Question: i have following layout code:
'''
<TableLayout
xmlns:android="http://schemas.android.com/apk/res/android"
android:id="@+id/tableLayout1"
android:gravity="center_vertical"
android:layout_width="fill_parent"
android:layout_height="fill_parent" >
<!-- APP NAME -->
<TableRow
android:id="@+id/table_heading"
android:layout_width="wrap_content"
android:layout_height="wrap_content"
android:background="#2d9adf"
android:gravity="center_vertical"
android:padding="5dip" >
<RelativeLayout
android:layout_width="wrap_content"
android:layout_height="wrap_content" >
<TextView
android:id="@+id/textView2"
android:layout_width="fill_parent"
android:layout_height="wrap_content"
android:layout_marginTop="12dp"
android:gravity="center_horizontal"
android:text="@string/app_name"
android:textColor="#fff"
android:textSize="16sp" />
</RelativeLayout>
</TableRow>
'''
Problem is, that result is not centered (see image below):

How can I solve it please?
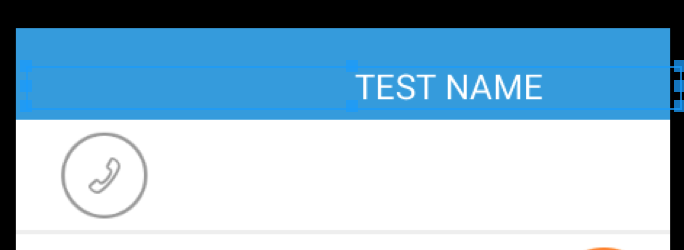
Answer: Very easy fix to this. You need to change your 'RelativeLayout' to have the correct dimensions:
'''
<RelativeLayout
android:layout_width="match_parent"
android:layout_height="match_parent" >
'''
That way it will stretch the full size of the 'TableRow' at the top. Then you can add this to your 'TextView':
'''
android:layout_centerInParent="true"
'''
to center the 'TextView' in the 'RelativeLayout', which is spanning the 'TableRow'.